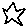
Label: star